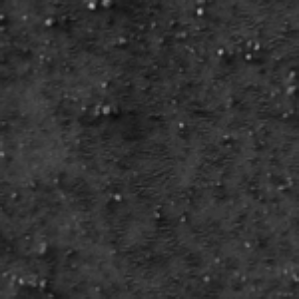
Label: frost